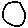
Label: circle